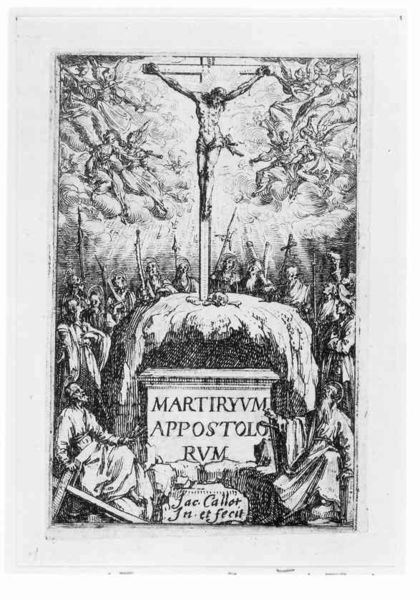
Titel: Titelblatt zu "LES PETITS APOTRES" / "MARTIRYVM APPOSTOLORVM"
Künstler: Jacques Callot
Standort: Karlsruhe
Institution: Staatliche Kunsthalle Karlsruhe
Schlagwörter: berg, flügel, himmel, weiß, wolken, menschen, licht, männer, schwarz, zeichnung, barock, johannes, mord, schädel, tod, tot, hügel, personen, blatt, renaissance, engel, schrift, church, crowd, crown, hands, king, men, people, religious, soldaten, soldiers, swords, white, tafel, black, figures, group, old, painting, inschrift, woken, picture, print, podest, nagel, knochen, kreuz, religion, strahlen, druck, schwarz-weiß, radierung, stich, text, hand, heiligenschein, kreuze, sad, christus, grab, jesus, jesus christus, kreuzigung, hölle, angel, angels, cloud, clouds, greek, heaven, man, roman, sky, head, hill, death, feet, heilige, märtyrer, speere, light, drawing, paper, jünger, maria, kupferstich, totenschädel, black and white, jesu, animals, etching, illustration, sketch, beard, martyr, old man, petrus, saint, christentum, cross, writing, auferstehung, aufstieg, monument, dead, died, crucifixion, kreuzgang, arms, clothes, latein, ink, art, signature, shine, stifter, engraving, medieval, martyrium, legs, spheres, apostel, god, book, christ, crucifix, jewish, jews, marter, zecihnung, golgatha, inri, jaques, script, engelscharr, christian, aposteln, appostel, joseph, mary, rum, christianity, hanging, saints, bible, judgement, pedestal, pray, staff, heilie, passion, skeleton, symbol, woklen, anger, angry, spears, trumpet, trumpets, praying, druc, latin, bones, skull, jacques, golgota, earth, callot, words, crucifiction, crucify, crusify, weapon, apostle, halo, romans, holy, blood, crosses, golgotha, jerusalem, sacrifice, spear, wound, agel, sticks, execution, b/w, jesus christ, martyrs, justice, bibel, lance, bars, john, spirit, crucified, peter, apostles, aposltes, martyrdom, all saints, sepulture, hang, judas, martiryum appostolo, prin, soliders, worship, etchiing, persecution, m, disciles, disciples, mercy, judgement day, centered composition, martityvm, jasus, ng, die, hebrew, sinner, martiryum, apoostolo rum, leiden christi, drwing, angeles, crist, chistianity, ivs, insv, religioon, rligion, 10 secinds, punish, revival, martirium, chrsit, apostoles, goller, coller, latin inscription, calgary, excution, caspar david, 1667, 1578, aposhols, aposthols, martyes, martirium appostolo rum, martiums, sjesus, cloudds, jejus, appostolo, martiryvm appostolo rvm, staves, martiryvm, rvm, jac callot, apolstles, white engraving, swrd, appostolorum, martyrium apostolorum, heven, mount golgotha, crucifiyion, crucifixon, martirum, apostolorum, martirvm, marter werkzeuge, ghras